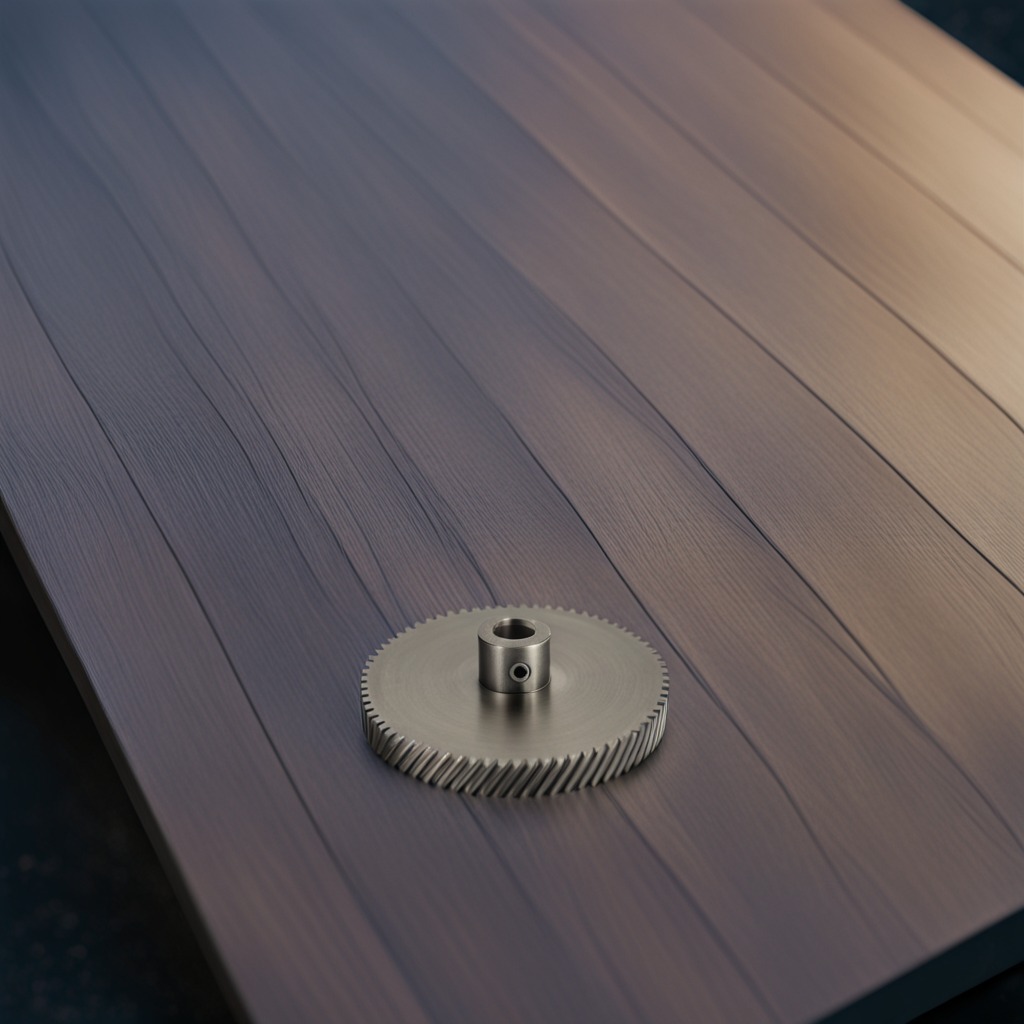
A steel gear with teeth is lying on the old table.